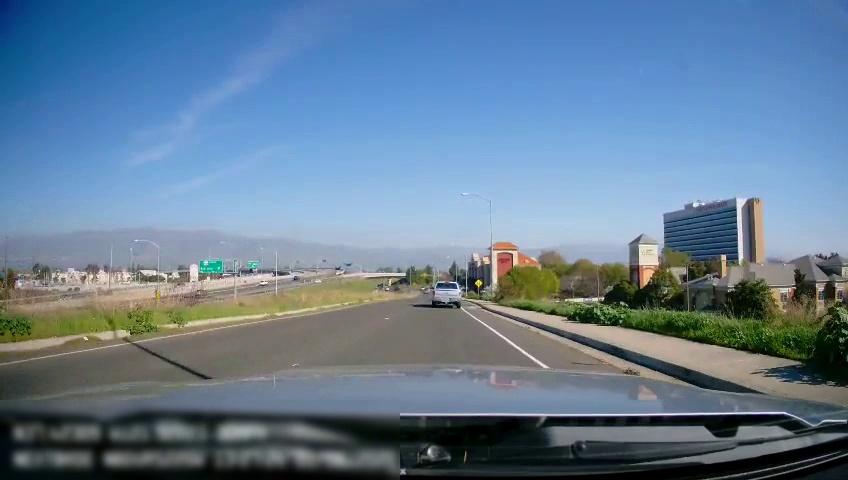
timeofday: Day
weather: Sunny
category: Drivable Space
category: Drivable Space
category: Drivable Space
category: Vehicles | Truck
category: Lanes | Current Lane
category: Lanes | Current Lane
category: Lanes | Opposite Lane
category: Lanes | Alternate Lane
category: Traffic | Signs
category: Traffic | Signs